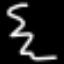
Label: squiggle